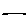
Label: line